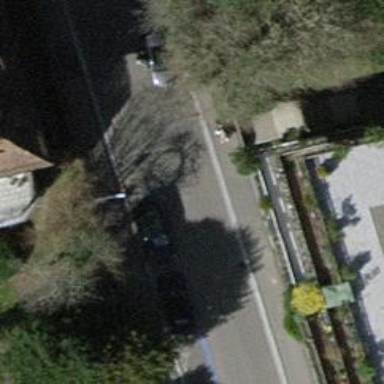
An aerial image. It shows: Residential road with asphalt surface. Both sides have sidewalks.